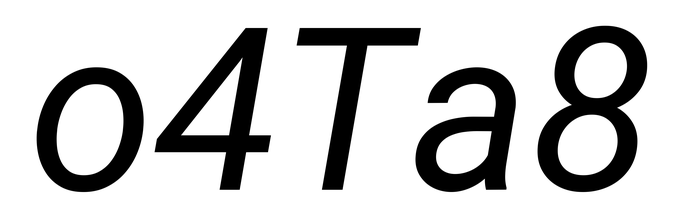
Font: Roboto-Italic_Italic